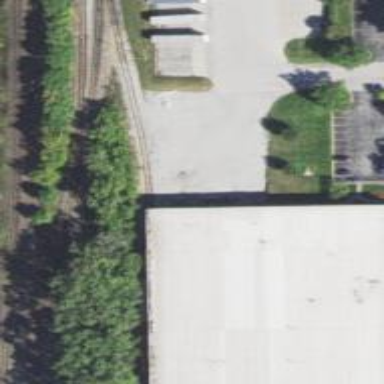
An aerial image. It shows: Railway spur service.